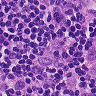
Metastatic tissue present: yes